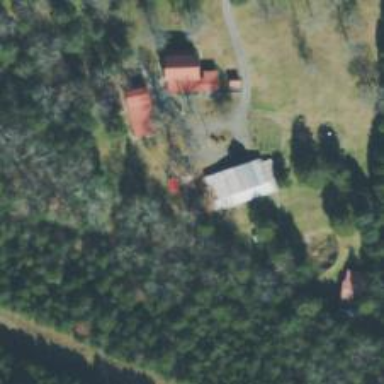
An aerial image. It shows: Driveway.